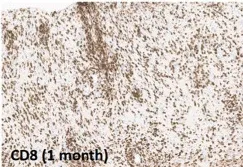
Pathologic and immunohistochemical assessment of response. (E), Brisk CD8+ T cell infiltration in tibial biopsy one month after ILI.
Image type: pathology (immunostaining)